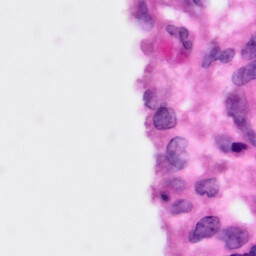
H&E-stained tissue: Pancreatic